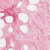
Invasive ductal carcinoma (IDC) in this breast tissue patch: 0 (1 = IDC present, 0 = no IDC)